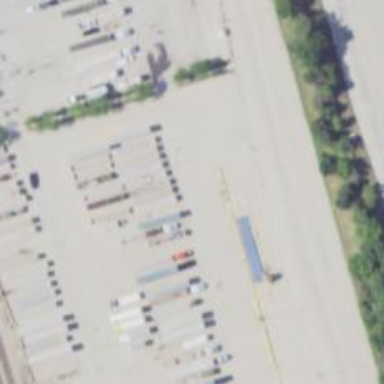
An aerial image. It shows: Weighbridge facility.